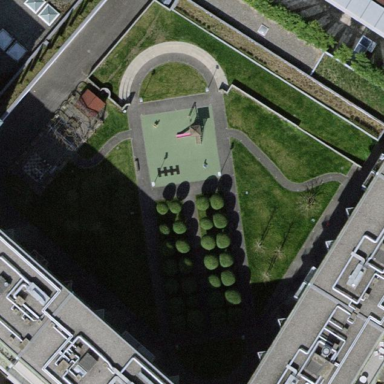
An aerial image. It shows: Lovely park for leisure and relaxation.